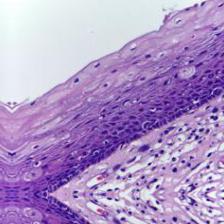
Diagnosis: Normal